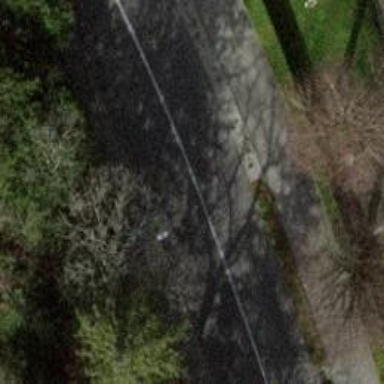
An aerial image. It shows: Tertiary road with asphalt surface. The road has cycle lane on the left side.